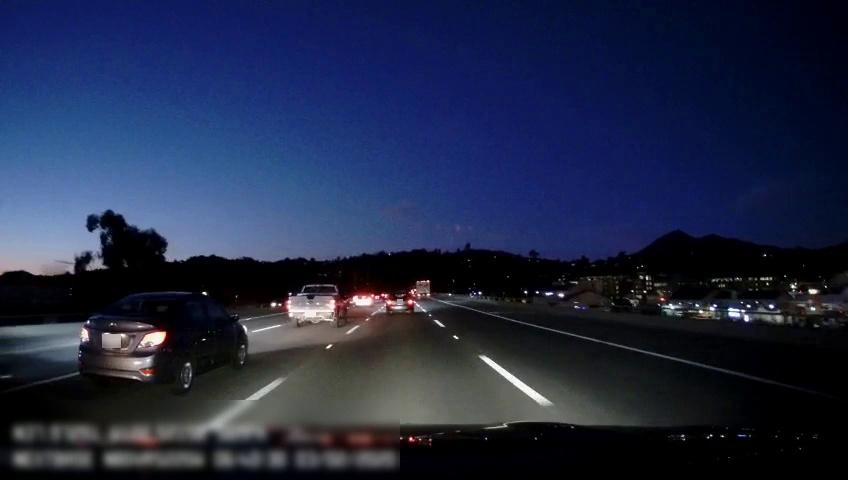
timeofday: Night
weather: Other
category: Drivable Space
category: Vehicles | Car
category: Vehicles | SUV
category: Vehicles | Car
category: Vehicles | Truck
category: Vehicles | Car
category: Vehicles | Truck
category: Lanes | Alternate Lane
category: Lanes | Alternate Lane
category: Lanes | Current Lane
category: Lanes | Current Lane
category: Lanes | Alternate Lane